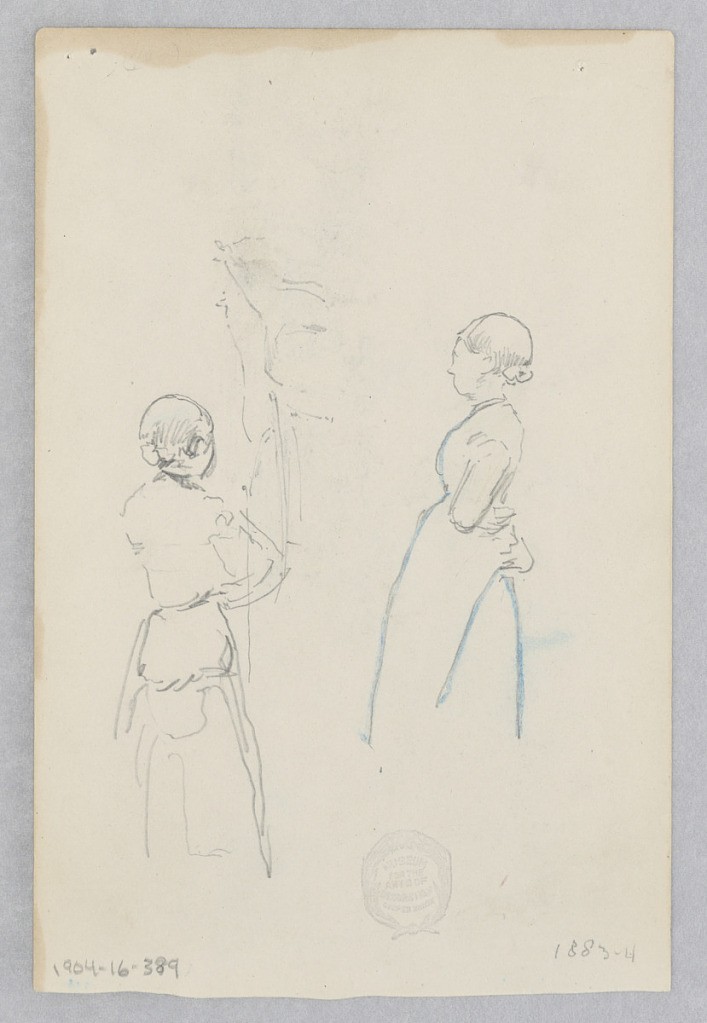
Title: Women
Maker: Robert Frederick Blum, American, 1857–1903
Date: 1883–1884
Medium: Pastel crayon on wove paper
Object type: Drawing
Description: Recto: Sketch of two female figures; Verso, Landscape with windmill and houses.